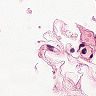
Metastatic tissue present: no